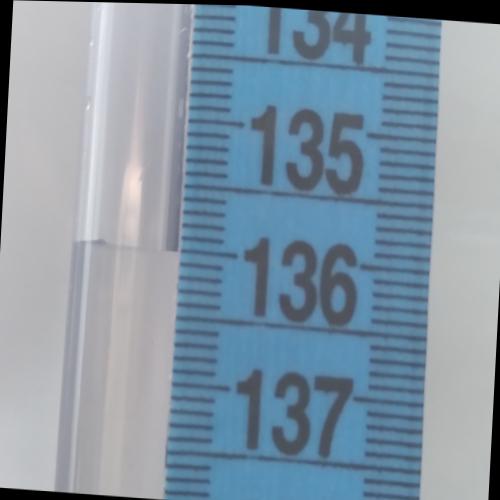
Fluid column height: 136.0 cm